Interaction volume radius: 10 \u00c5
Interaction volume height: 15 \u00c5
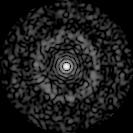
Disorder parameter: 0.8345